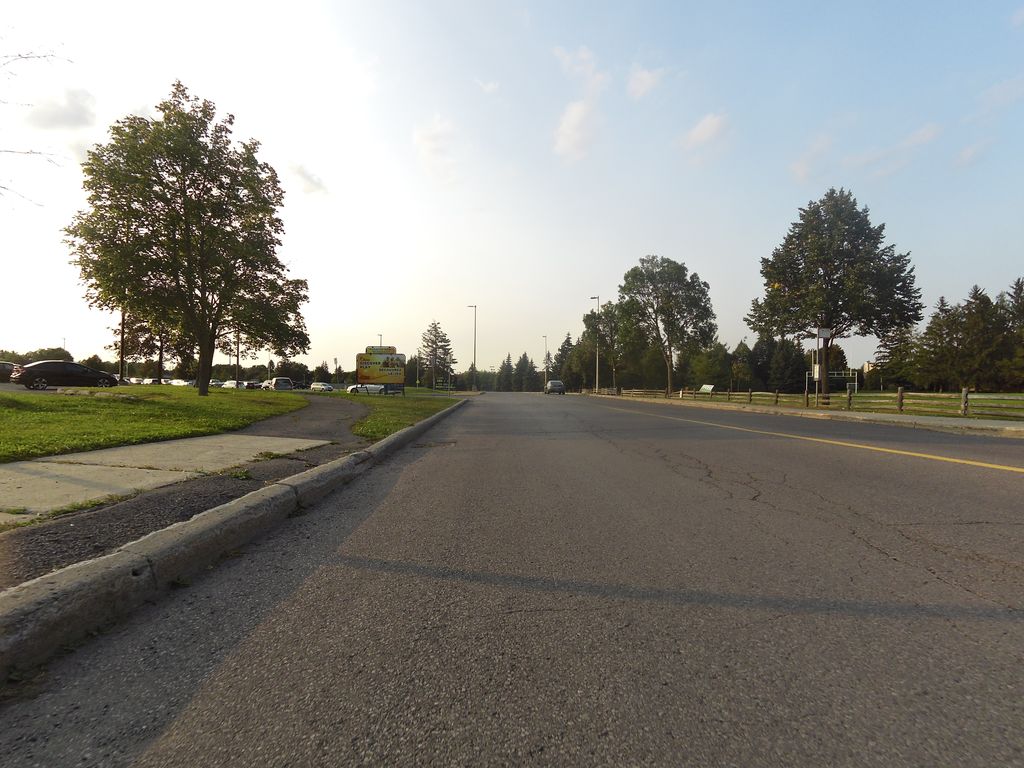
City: ottawa-gatineau